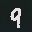
Label: 9